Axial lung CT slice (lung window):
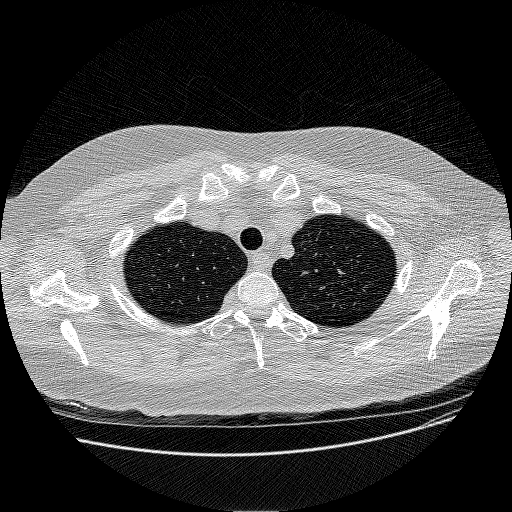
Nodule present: no